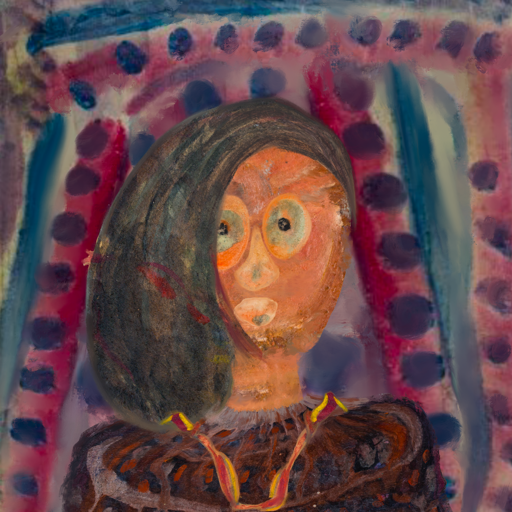
Background: HillGirl, Head And Neck Front: Boggyland, Face Front: Childish, Bust: Hypocrite, Hair Front: Gypsy_Mother, Head Accessory: Blank, Second Necklace: Gypsy_Mother_1, Necklace: Blank, Baby: Blank